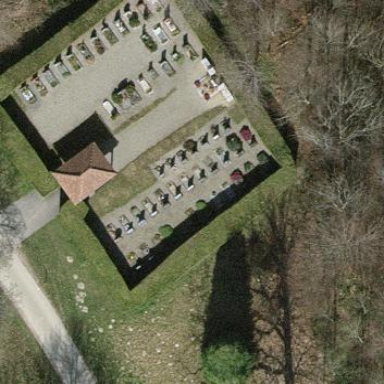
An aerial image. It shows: Cemetery.